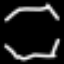
Label: octagon